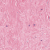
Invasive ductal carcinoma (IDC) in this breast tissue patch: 0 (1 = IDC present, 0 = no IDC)